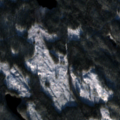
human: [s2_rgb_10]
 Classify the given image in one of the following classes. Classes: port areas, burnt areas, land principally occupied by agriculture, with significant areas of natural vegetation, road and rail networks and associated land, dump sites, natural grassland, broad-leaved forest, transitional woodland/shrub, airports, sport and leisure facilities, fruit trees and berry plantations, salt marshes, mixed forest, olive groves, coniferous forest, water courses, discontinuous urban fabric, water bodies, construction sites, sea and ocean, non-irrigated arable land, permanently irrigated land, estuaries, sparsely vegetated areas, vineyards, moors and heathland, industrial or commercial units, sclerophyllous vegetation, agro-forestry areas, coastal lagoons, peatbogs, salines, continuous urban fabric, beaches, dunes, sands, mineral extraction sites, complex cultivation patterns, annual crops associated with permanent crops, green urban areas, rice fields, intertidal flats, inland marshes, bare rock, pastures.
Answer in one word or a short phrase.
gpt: coniferous forest, transitional woodland/shrub, water bodies